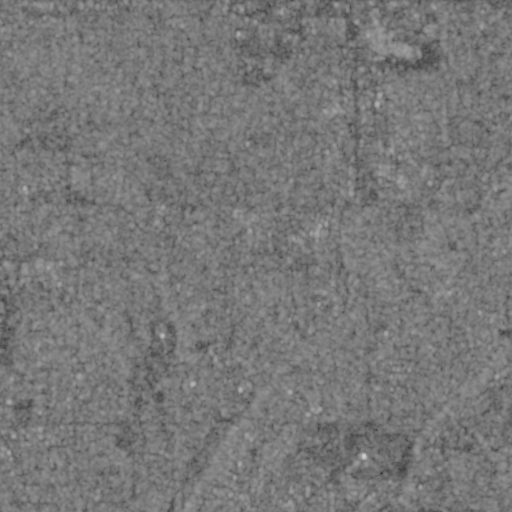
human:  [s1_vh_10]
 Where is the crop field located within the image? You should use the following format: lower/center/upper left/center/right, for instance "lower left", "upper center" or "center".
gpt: The crop field is located in the center left of the image.
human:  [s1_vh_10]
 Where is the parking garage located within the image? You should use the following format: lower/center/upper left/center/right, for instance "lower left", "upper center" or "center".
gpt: The parking garage is located in the upper left of the image.
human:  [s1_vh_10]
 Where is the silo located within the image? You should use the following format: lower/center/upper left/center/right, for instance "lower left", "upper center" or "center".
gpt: The silo is located in the lower center of the image.
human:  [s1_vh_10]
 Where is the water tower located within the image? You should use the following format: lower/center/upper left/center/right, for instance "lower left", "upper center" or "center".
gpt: The water tower is located in the center left of the image.
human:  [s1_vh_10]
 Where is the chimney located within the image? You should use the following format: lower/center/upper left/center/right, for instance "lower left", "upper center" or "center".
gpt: The chimney is located in the lower center of the image.
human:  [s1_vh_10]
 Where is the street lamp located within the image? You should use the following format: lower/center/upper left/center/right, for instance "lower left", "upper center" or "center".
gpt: The street lamp is located in the upper right of the image.
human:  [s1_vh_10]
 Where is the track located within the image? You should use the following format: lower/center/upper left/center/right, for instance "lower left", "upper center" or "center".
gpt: There is no track in the image.

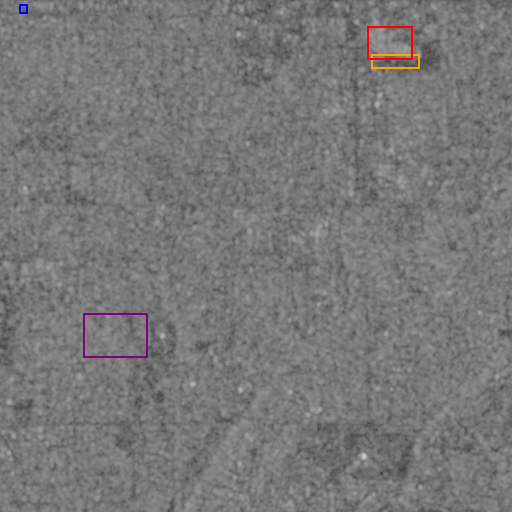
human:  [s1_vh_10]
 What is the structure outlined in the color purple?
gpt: The structure outlined in purple is a park.
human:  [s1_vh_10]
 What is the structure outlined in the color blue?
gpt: The structure outlined in blue is a parking garage.
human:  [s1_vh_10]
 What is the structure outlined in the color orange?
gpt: The structure outlined in orange is a parking lot.
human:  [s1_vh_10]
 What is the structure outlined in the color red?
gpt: The structure outlined in red is a building.
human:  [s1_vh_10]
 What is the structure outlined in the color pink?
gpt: There is no pink outline.